Question: I am writing an antlr grammar file for a dialect of basic. Most of it is either working or I have a good idea of what I need to do next. However, I am not at all sure what I should do with the '=' character which is used for both equality tests as well as assignment.
For example, this is a valid statement
'''
t = (x = 5) And (y = 3)
'''
This evaluates if x is EQUAL to 5, if y is EQUAL to 3 then performs a logical AND on those results and ASSIGNS the result to t.
My grammar will parse this; albeit incorrectly, but I think that will resolve itself once the ambiguity is resolved .

How do I differentiate between the two uses of the '=' character?
1) Should I remove the assignment rule from expression and handle these cases (assignment vs equality test) in my visitor and\or listener implementation during code generation
2) Is there a better way to define the grammar such that it is already sorted out
Would someone be able to simply point me in the right direction as to how best implement this language "feature"?
Also, I have been reading through the Definitive guide to ANTLR4 as well as Language Implementation Patterns looking for a solution to this. It may be there but I have not yet found it.
Below is the full parser grammar. The ASSIGN token is currently set to '='. EQUAL is set to '=='.
'''
parser grammar wlParser;
options { tokenVocab=wlLexer; }
program
: multistatement (NEWLINE multistatement)* NEWLINE?
;
multistatement
: statement (COLON statement)*
;
statement
: declarationStat
| defTypeStat
| assignment
| expression
;
assignment
: lvalue op=ASSIGN expression
;
expression
: <assoc=right> left=expression op=CARAT right=expression #exponentiationExprStat
| (PLUS|MINUS) expression #signExprStat
| IDENTIFIER DATATYPESUFFIX? LPAREN expression RPAREN #arrayIndexExprStat
| left=expression op=(ASTERISK|FSLASH) right=expression #multDivExprStat
| left=expression op=BSLASH right=expression #integerDivExprStat
| left=expression op=KW_MOD right=expression #modulusDivExprStat
| left=expression op=(PLUS|MINUS) right=expression #addSubExprStat
| left=string op=AMPERSAND right=string #stringConcatenation
| left=expression op=(RELATIONALOPERATORS | KW_IS | KW_ISA) right=expression #relationalComparisonExprStat
| left=expression (op=LOGICALOPERATORS right=expression)+ #logicalOrAndExprStat
| op=KW_LIKE patternString #likeExprStat
| LPAREN expression RPAREN #groupingExprStat
| NUMBER #atom
| string #atom
| IDENTIFIER DATATYPESUFFIX? #atom
;
lvalue
: (IDENTIFIER DATATYPESUFFIX?) | (IDENTIFIER DATATYPESUFFIX? LPAREN expression RPAREN)
;
string
: STRING
;
patternString
: DQUOT (QUESTIONMARK | POUND | ASTERISK | LBRACKET BANG? .*? RBRACKET)+ DQUOT
;
referenceType
: DATATYPE
;
declarationStat
: constDecl
| varDecl
;
constDecl
: CONSTDECL? KW_CONST IDENTIFIER EQUAL expression
;
varDecl
: VARDECL (varDeclPart (COMMA varDeclPart)*)? | listDeclPart
;
varDeclPart
: IDENTIFIER DATATYPESUFFIX? ((arrayBounds)? KW_AS DATATYPE (COMMA DATATYPE)*)?
;
listDeclPart
: IDENTIFIER DATATYPESUFFIX? KW_LIST KW_AS DATATYPE
;
arrayBounds
: LPAREN (arrayDimension (COMMA arrayDimension)*)? RPAREN
;
arrayDimension
: INTEGER (KW_TO INTEGER)?
;
defTypeStat
: DEFTYPES DEFTYPERANGE (COMMA DEFTYPERANGE)*
;
'''
This is the lexer grammar.
'''
lexer grammar wlLexer;
NUMBER
: INTEGER
| REAL
| BINARY
| OCTAL
| HEXIDECIMAL
;
RELATIONALOPERATORS
: EQUAL
| NEQUAL
| LT
| LTE
| GT
| GTE
;
LOGICALOPERATORS
: KW_OR
| KW_XOR
| KW_AND
| KW_NOT
| KW_IMP
| KW_EQV
;
INSTANCEOF
: KW_IS
| KW_ISA
;
CONSTDECL
: KW_PUBLIC
| KW_PRIVATE
;
DATATYPE
: KW_BOOLEAN
| KW_BYTE
| KW_INTEGER
| KW_LONG
| KW_SINGLE
| KW_DOUBLE
| KW_CURRENCY
| KW_STRING
;
VARDECL
: KW_DIM
| KW_STATIC
| KW_PUBLIC
| KW_PRIVATE
;
LABEL
: IDENTIFIER COLON
;
DEFTYPERANGE
: [a-zA-Z] MINUS [a-zA-Z]
;
DEFTYPES
: KW_DEFBOOL
| KW_DEFBYTE
| KW_DEFCUR
| KW_DEFDBL
| KW_DEFINT
| KW_DEFLNG
| KW_DEFSNG
| KW_DEFSTR
| KW_DEFVAR
;
DATATYPESUFFIX
: PERCENT
| AMPERSAND
| BANG
| POUND
| AT
| DOLLARSIGN
;
STRING
: (DQUOT (DQUOTESC|.)*? DQUOT)
| (LBRACE (RBRACEESC|.)*? RBRACE)
| (PIPE (PIPESC|.|NEWLINE)*? PIPE)
;
fragment DQUOTESC: '""' ;
fragment RBRACEESC: '}}' ;
fragment PIPESC: '||' ;
INTEGER
: DIGIT+ (E (PLUS|MINUS)? DIGIT+)?
;
REAL
: DIGIT+ PERIOD DIGIT+ (E (PLUS|MINUS)? DIGIT+)?
;
BINARY
: AMPERSAND B BINARYDIGIT+
;
OCTAL
: AMPERSAND O OCTALDIGIT+
;
HEXIDECIMAL
: AMPERSAND H HEXDIGIT+
;
QUESTIONMARK: '?' ;
COLON: ':' ;
ASSIGN: '=';
SEMICOLON: ';' ;
AT: '@' ;
LPAREN: '(' ;
RPAREN: ')' ;
DQUOT: '"' ;
LBRACE: '{' ;
RBRACE: '}' ;
LBRACKET: '[' ;
RBRACKET: ']' ;
CARAT: '^' ;
PLUS: '+' ;
MINUS: '-' ;
ASTERISK: '*' ;
FSLASH: '/' ;
BSLASH: '\' ;
AMPERSAND: '&' ;
BANG: '!' ;
POUND: '#' ;
DOLLARSIGN: '$' ;
PERCENT: '%' ;
COMMA: ',' ;
APOSTROPHE: ''' ;
TWOPERIODS: '..' ;
PERIOD: '.' ;
UNDERSCORE: '_' ;
PIPE: '|' ;
NEWLINE: '
' | '
' | '
';
EQUAL: '==' ;
NEQUAL: '<>' | '><' ;
LT: '<' ;
LTE: '<=' | '=<';
GT: '>' ;
GTE: '=<'|'<=' ;
KW_AND: A N D ;
KW_BINARY: B I N A R Y ;
KW_BOOLEAN: B O O L E A N ;
KW_BYTE: B Y T E ;
KW_DATATYPE: D A T A T Y P E ;
KW_DATE: D A T E ;
KW_INTEGER: I N T E G E R ;
KW_IS: I S ;
KW_ISA: I S A ;
KW_LIKE: L I K E ;
KW_LONG: L O N G ;
KW_MOD: M O D ;
KW_NOT: N O T ;
KW_TO: T O ;
KW_FALSE: F A L S E ;
KW_TRUE: T R U E ;
KW_SINGLE: S I N G L E ;
KW_DOUBLE: D O U B L E ;
KW_CURRENCY: C U R R E N C Y ;
KW_STRING: S T R I N G ;
fragment BINARYDIGIT: ('0'|'1') ;
fragment OCTALDIGIT: ('0'|'1'|'2'|'3'|'4'|'5'|'6'|'7') ;
fragment DIGIT: '0'..'9' ;
fragment HEXDIGIT: ('0'|'1'|'2'|'3'|'4'|'5'|'6'|'7'|'8'|'9' | A | B | C | D | E | F) ;
fragment A: ('a'|'A');
fragment B: ('b'|'B');
fragment C: ('c'|'C');
fragment D: ('d'|'D');
fragment E: ('e'|'E');
fragment F: ('f'|'F');
fragment G: ('g'|'G');
fragment H: ('h'|'H');
fragment I: ('i'|'I');
fragment J: ('j'|'J');
fragment K: ('k'|'K');
fragment L: ('l'|'L');
fragment M: ('m'|'M');
fragment N: ('n'|'N');
fragment O: ('o'|'O');
fragment P: ('p'|'P');
fragment Q: ('q'|'Q');
fragment R: ('r'|'R');
fragment S: ('s'|'S');
fragment T: ('t'|'T');
fragment U: ('u'|'U');
fragment V: ('v'|'V');
fragment W: ('w'|'W');
fragment X: ('x'|'X');
fragment Y: ('y'|'Y');
fragment Z: ('z'|'Z');
IDENTIFIER
: [a-zA-Z_][a-zA-Z0-9_~]*
;
LINE_ESCAPE
: (' ' | ' ') UNDERSCORE ('
'? | '
')
;
WS
: [ ] -> skip
;
'''
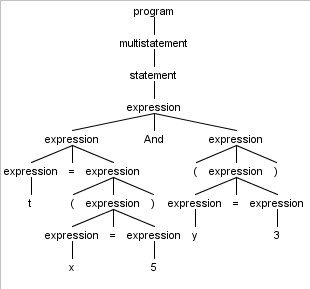
Answer: Take a look at this grammar (Note that this grammar is not supposed to be a grammar for BASIC, it's just an example to show how to disambiguate using "=" for both assignment and equality):
'''
grammar Foo;
program:
(statement | exprOtherThanEquality)*
;
statement:
assignment
;
expr:
equality | exprOtherThanEquality
;
exprOtherThanEquality:
boolAndOr
;
boolAndOr:
atom (BOOL_OP expr)*
;
equality:
atom EQUAL expr
;
assignment:
VAR EQUAL expr ENDL
;
atom:
BOOL |
VAR |
INT |
group
;
group:
LEFT_PARENTH expr RGHT_PARENTH
;
ENDL : ';' ;
LEFT_PARENTH : '(' ;
RGHT_PARENTH : ')' ;
EQUAL : '=' ;
BOOL:
'true' | 'false'
;
BOOL_OP:
'and' | 'or'
;
VAR:
[A-Za-z_]+ [A-Za-z_0-9]*
;
INT:
'-'? [0-9]+
;
WS:
[
] -> skip
;
'''
Here is the parse tree for the input: 't = (x = 5) and (y = 2);'

In one of the comments above, I asked you if we can assume that the first equal sign on a line always corresponds to an assignment. I retract that assumption slightly... The first equal sign on a line always corresponds to an assignment unless it is contained within parentheses. With the above grammar, this is a valid line: '(x = 2)'. Here is the parse tree: